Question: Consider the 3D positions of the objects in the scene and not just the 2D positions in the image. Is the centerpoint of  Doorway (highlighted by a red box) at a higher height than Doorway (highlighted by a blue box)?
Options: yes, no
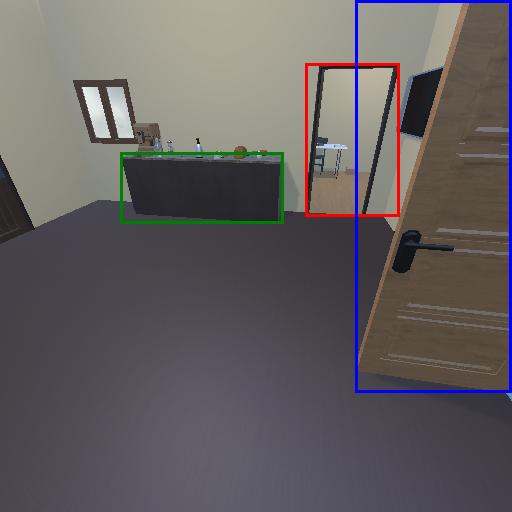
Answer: yes